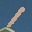
Label: 1